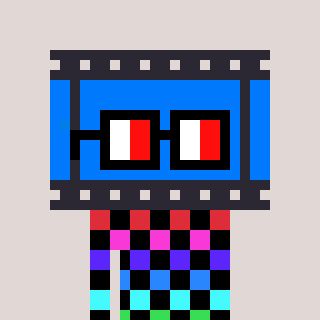
a pixel art character with square glasses with black frames and red eyes, a film strip-shaped head and a teal-colored body on a warm background